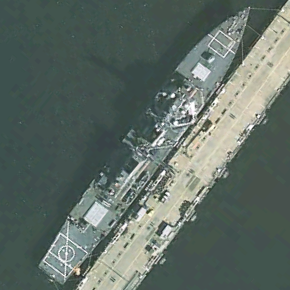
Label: destroyer